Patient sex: M
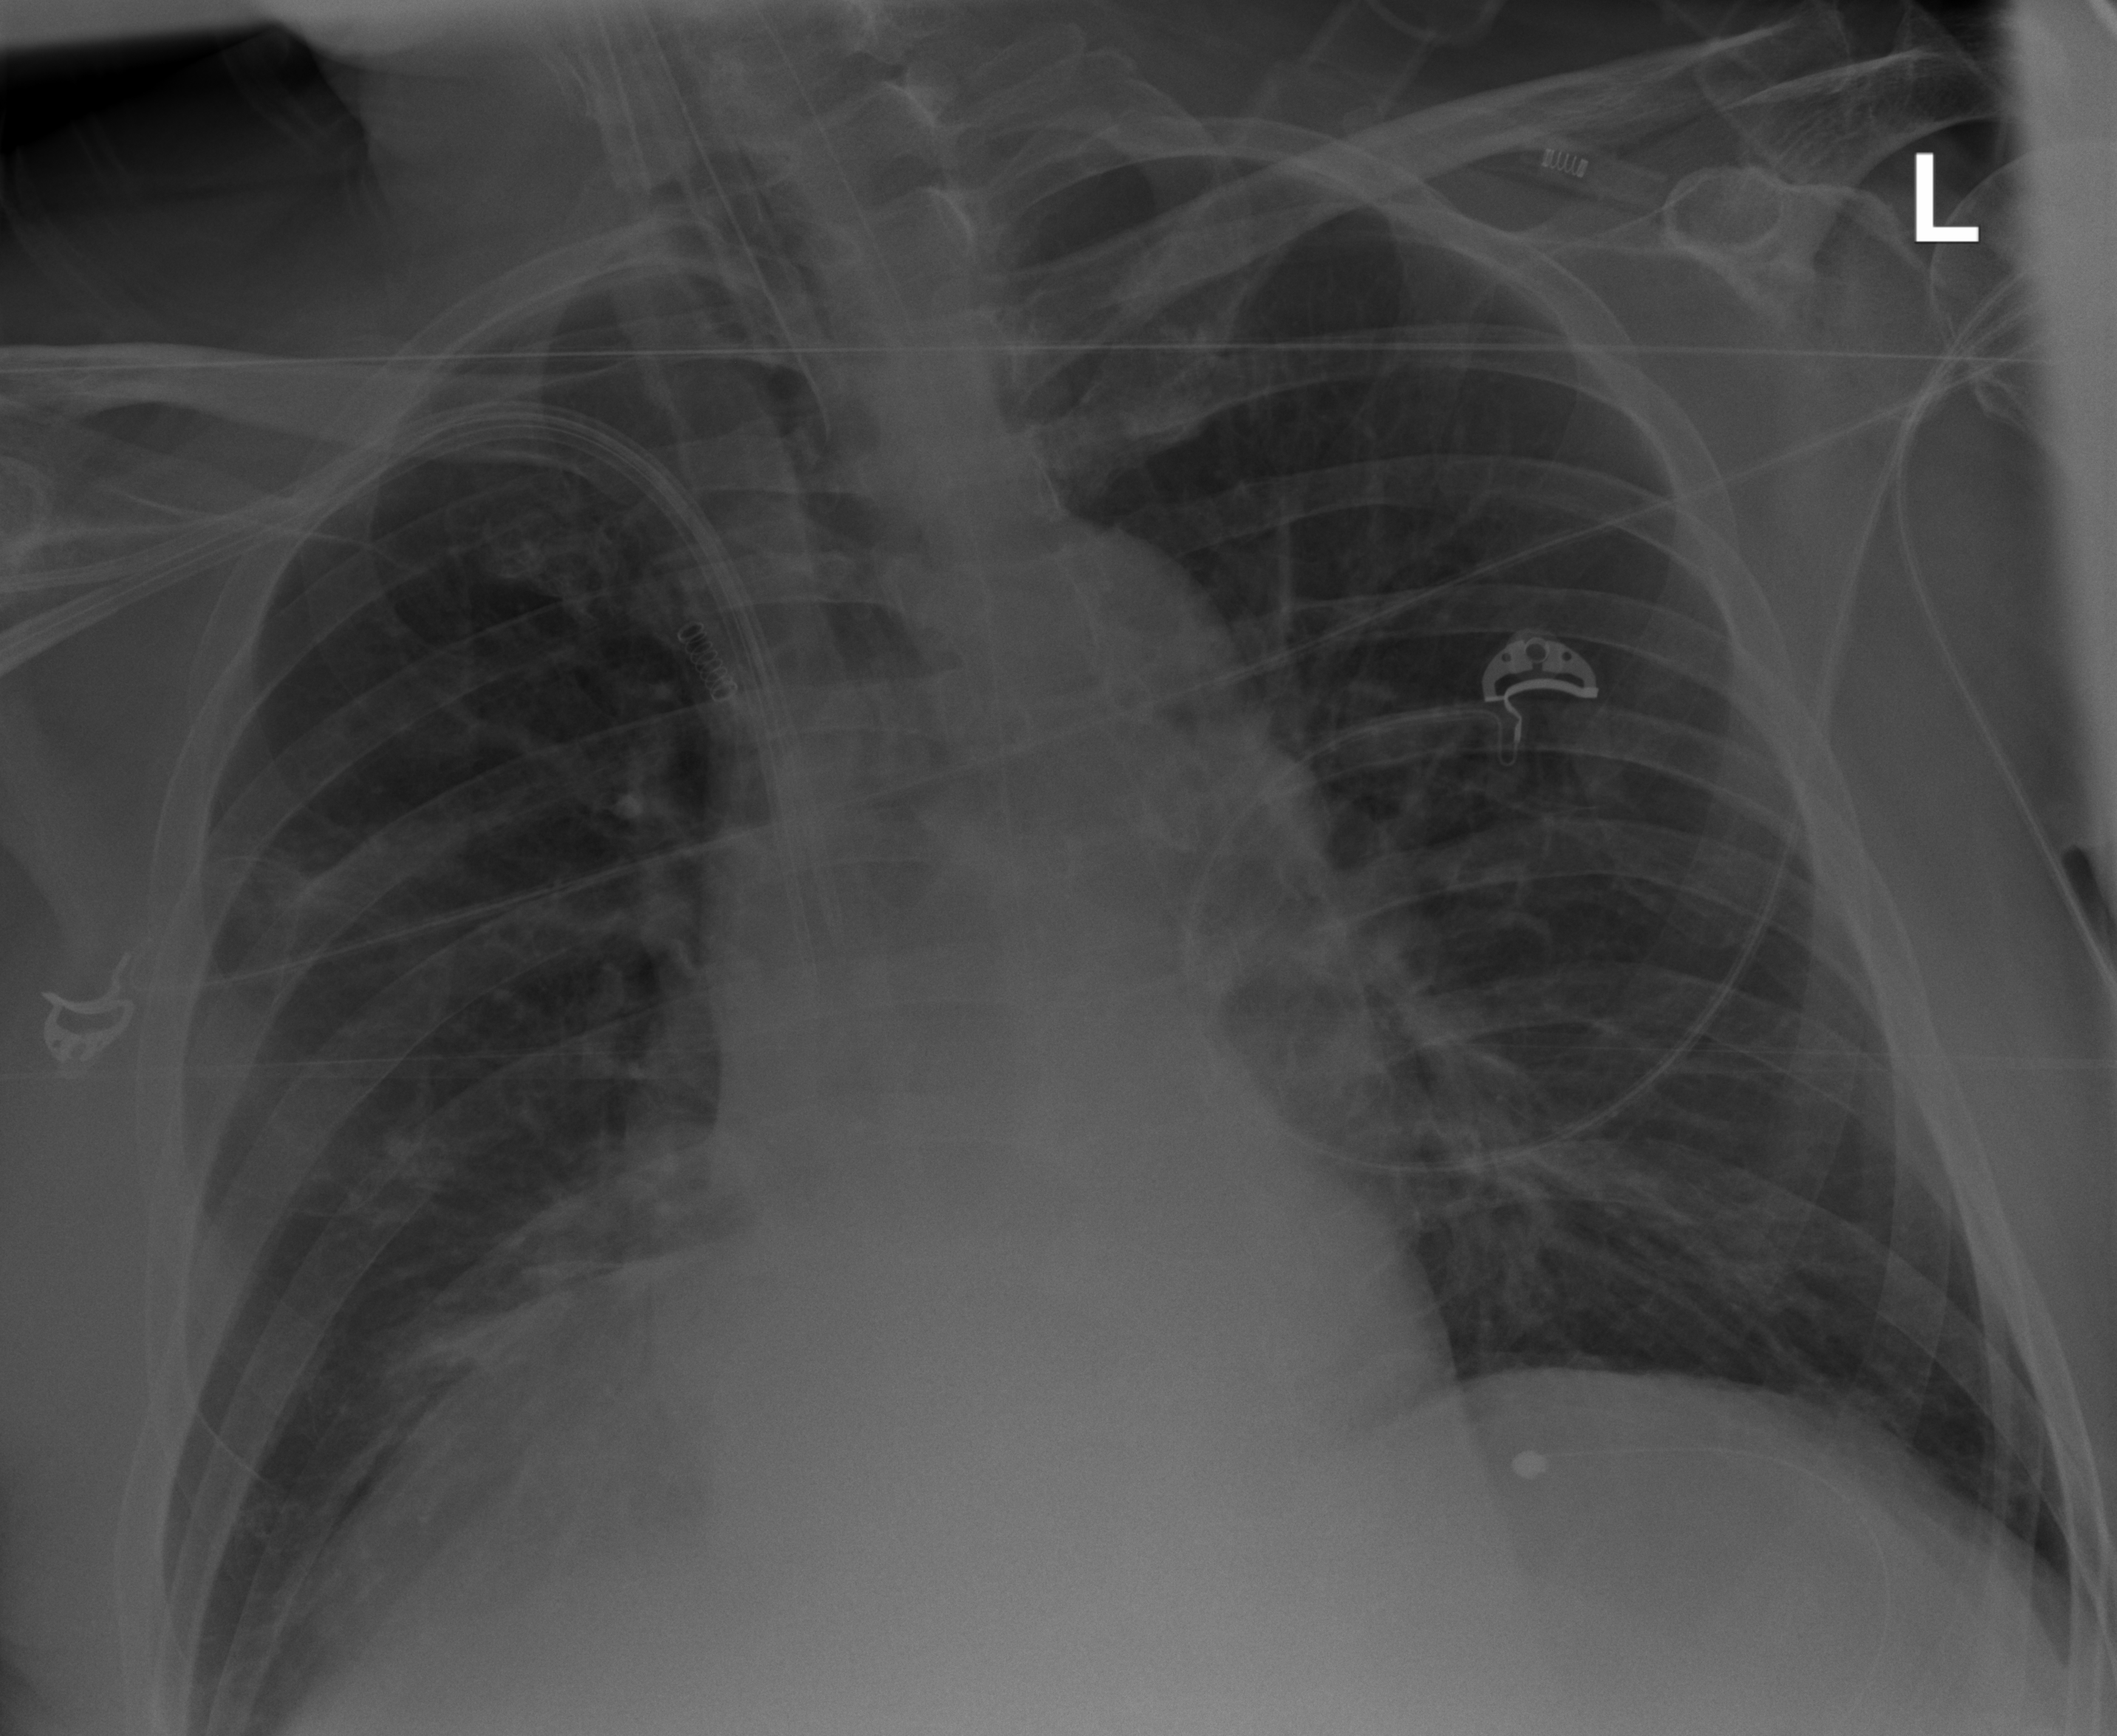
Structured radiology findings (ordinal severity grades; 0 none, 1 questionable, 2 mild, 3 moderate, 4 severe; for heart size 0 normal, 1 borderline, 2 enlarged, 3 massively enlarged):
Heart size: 1
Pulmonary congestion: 2
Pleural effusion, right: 2
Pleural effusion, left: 0
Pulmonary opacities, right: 0
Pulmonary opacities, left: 0
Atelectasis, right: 2
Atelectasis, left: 0